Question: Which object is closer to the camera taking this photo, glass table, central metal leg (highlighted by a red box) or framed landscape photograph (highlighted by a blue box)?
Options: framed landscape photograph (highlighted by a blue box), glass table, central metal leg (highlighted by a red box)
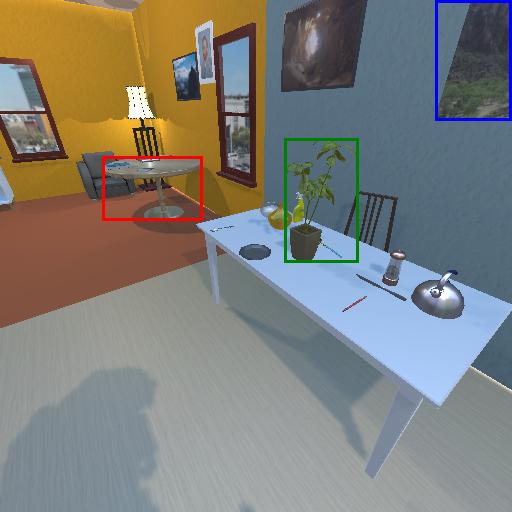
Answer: framed landscape photograph (highlighted by a blue box)